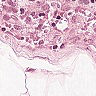
Metastatic tissue present: no